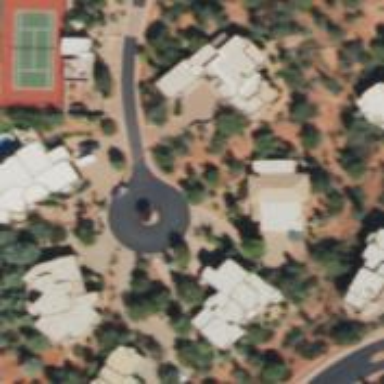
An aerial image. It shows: Turning loop on the road.